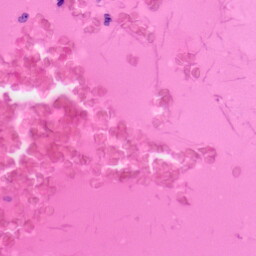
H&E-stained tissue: Colon